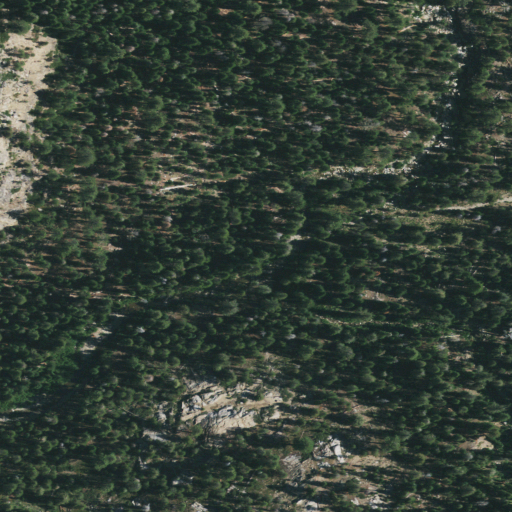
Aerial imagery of valley in California named Jenkins Canyon containing evergreen forest and shrub